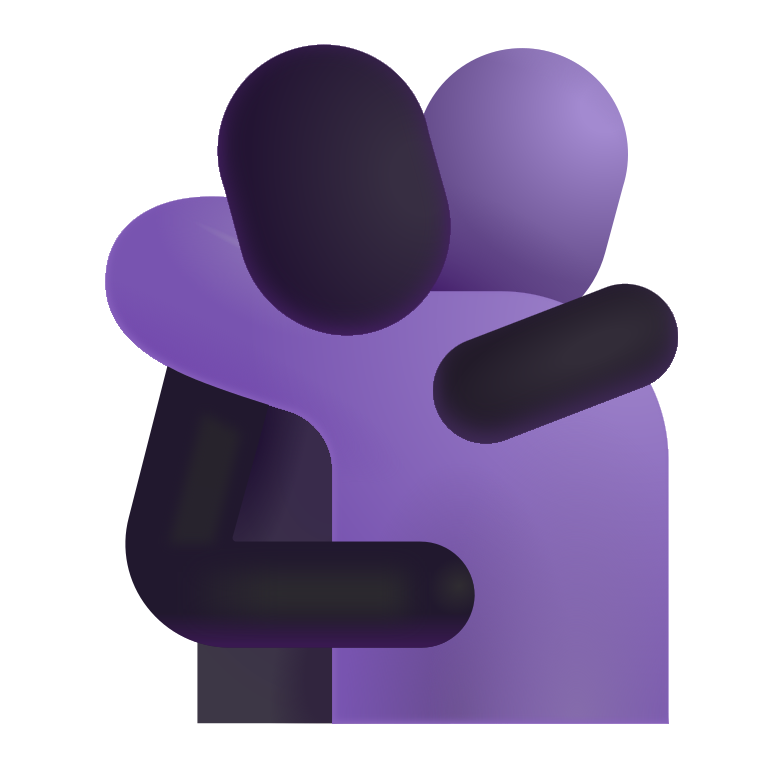
people hugging color